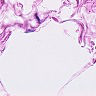
Metastatic tissue present: no